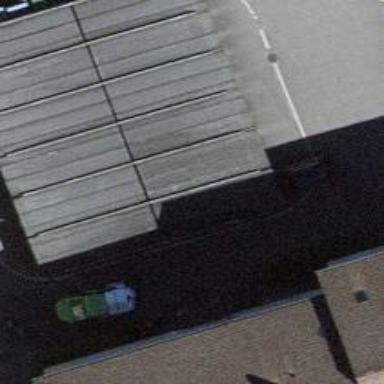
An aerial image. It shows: Garage.